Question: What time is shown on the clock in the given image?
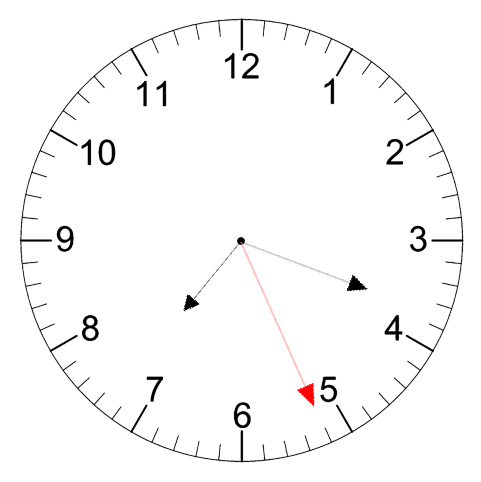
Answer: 07:18:26